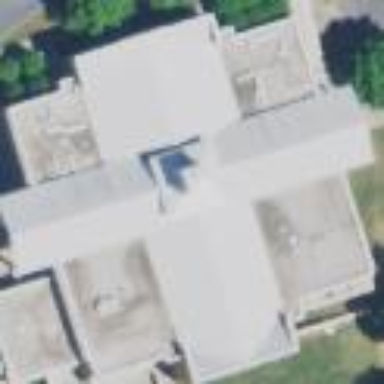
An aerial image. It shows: College building.